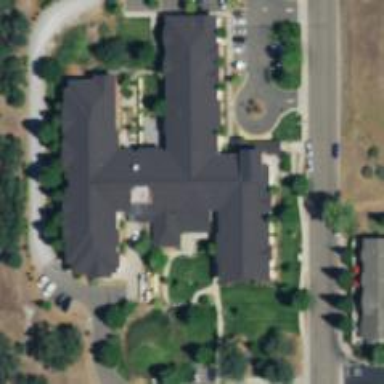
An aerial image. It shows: Building.